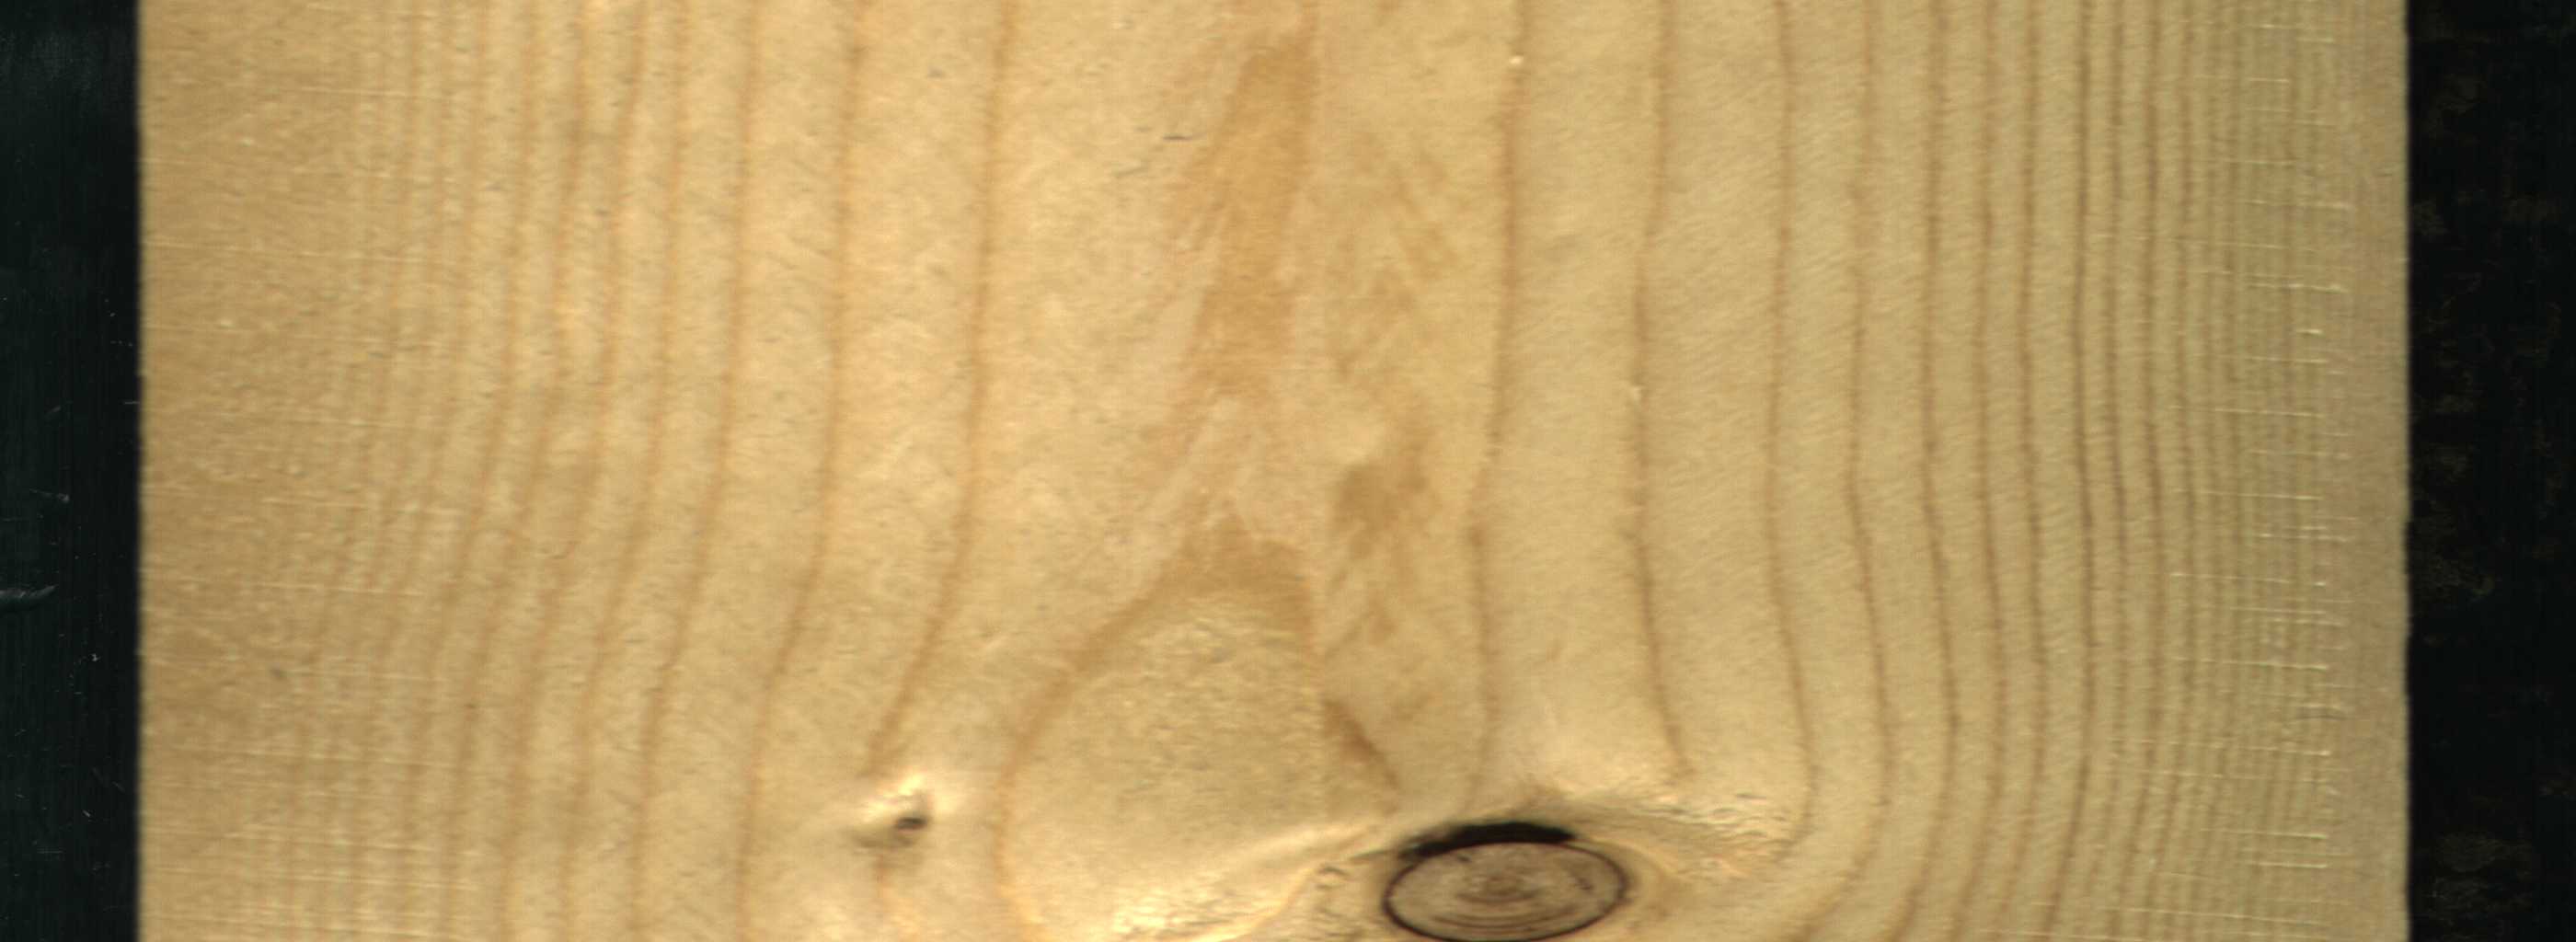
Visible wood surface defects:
Dead_Knot
Live_Knot